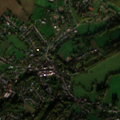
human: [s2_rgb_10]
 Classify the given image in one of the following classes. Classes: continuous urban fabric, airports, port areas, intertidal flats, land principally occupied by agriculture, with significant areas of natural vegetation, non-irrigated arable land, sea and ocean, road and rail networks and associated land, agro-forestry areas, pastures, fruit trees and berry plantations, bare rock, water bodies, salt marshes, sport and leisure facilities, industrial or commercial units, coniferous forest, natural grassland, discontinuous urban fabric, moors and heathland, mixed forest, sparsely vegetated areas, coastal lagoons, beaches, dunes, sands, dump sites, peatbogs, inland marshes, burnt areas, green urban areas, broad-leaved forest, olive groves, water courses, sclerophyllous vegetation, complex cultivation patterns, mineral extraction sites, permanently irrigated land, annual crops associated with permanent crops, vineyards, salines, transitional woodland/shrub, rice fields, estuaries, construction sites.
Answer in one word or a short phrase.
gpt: discontinuous urban fabric, non-irrigated arable land, complex cultivation patterns, broad-leaved forest